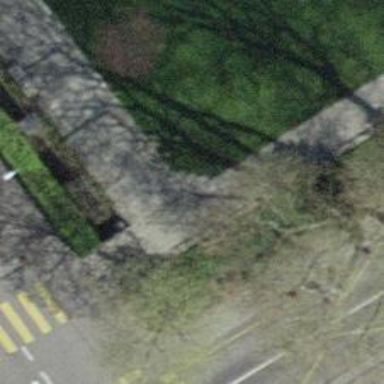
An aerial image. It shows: Path made of paving stones.